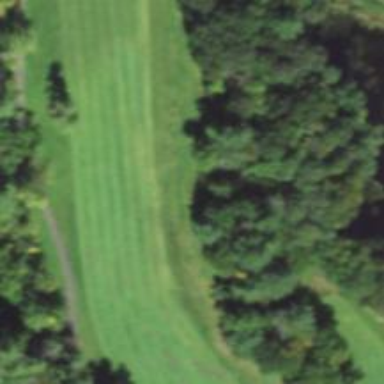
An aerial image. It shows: Grassy area designated as golf fairway.